Question: Okay so I am playing around with flex box, I have created this simple layout of divs but I am evidently formatting them wrong.
I have put a div at the top for 100% so you can compare where the divs end.

Is there a way to align the divs to fit the page?
I thought that simply adding some % width statements I could easily fill the page however since I'm using margins for the divs it doesn't add up. See <URL> and snippet below:
'''
.container {
display: flex;
flex-direction: row;
flex-wrap: wrap;
}
.myBox {
border: 0.5px solid black;
margin: 5px;
padding: 10px;
}
.headerTitle {
width: 100%;
}
.bottomLeft {
width: 29%;
}
.bottomRight {
width: 100%;
}
.wrapBottomRight {
width: 37%;
display: flex;
flex-direction: row;
flex-wrap: wrap;
}
'''
'''
<div class="container">
<div class="myBox headerTitle">
<h1> HELLO THERE </h1>
</div>
<div class="myBox bottomLeft">
<h2> Title </h2>
<p> Some shit </p>
</div>
<div class="myBox bottomLeft">
<h2> Title </h2>
<p> Some shit </p>
</div>
<div class="wrapBottomRight">
<div class="myBox bottomRight">
<h2> Title </h2>
<p> Some shit </p>
</div>
<div class="myBox bottomRight">
<h2> Title </h2>
<p> Some shit </p>
</div>
</div>
</div>
'''
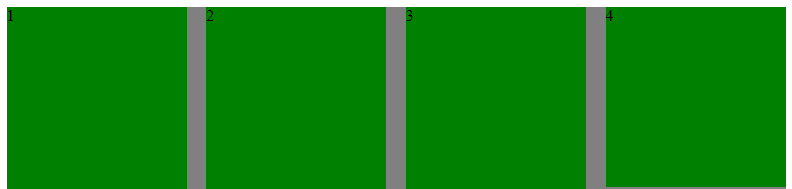
Answer: When using a all factors that contributes to the width of the relative to the flexbox must be considered - so margins and borders must be taken into account:
- 'body'- 'border-box''padding''border''width'- 'width: calc(33.33% - 10px)''mybox''wrapBottomRight'
See demo below:
'''
body {
margin: 0;
}
* {
box-sizing: border-box;
}
.container {
display: flex;
flex-direction: row;
flex-wrap: wrap;
}
.myBox {
width: calc(33.33% - 10px); /* added*/
border: 0.5px solid black;
margin: 5px;
padding: 10px;
}
.headerTitle {
width: 100%;
}
.bottomLeft {
/* width: 29%; */
}
.bottomRight {
width: 100%;
}
.wrapBottomRight {
width: calc(33.33% - 10px); /* added */
display: flex;
flex-direction: row;
flex-wrap: wrap;
}
'''
'''
<div class="container">
<div class="myBox headerTitle">
<h1> HELLO THERE </h1>
</div>
<div class="myBox bottomLeft">
<h2> Title </h2>
<p> Some shit </p>
</div>
<div class="myBox bottomLeft">
<h2> Title </h2>
<p> Some shit </p>
</div>
<div class="wrapBottomRight">
<div class="myBox bottomRight">
<h2> Title </h2>
<p> Some shit </p>
</div>
<div class="myBox bottomRight">
<h2> Title </h2>
<p> Some shit </p>
</div>
</div>
</div>
'''